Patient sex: M
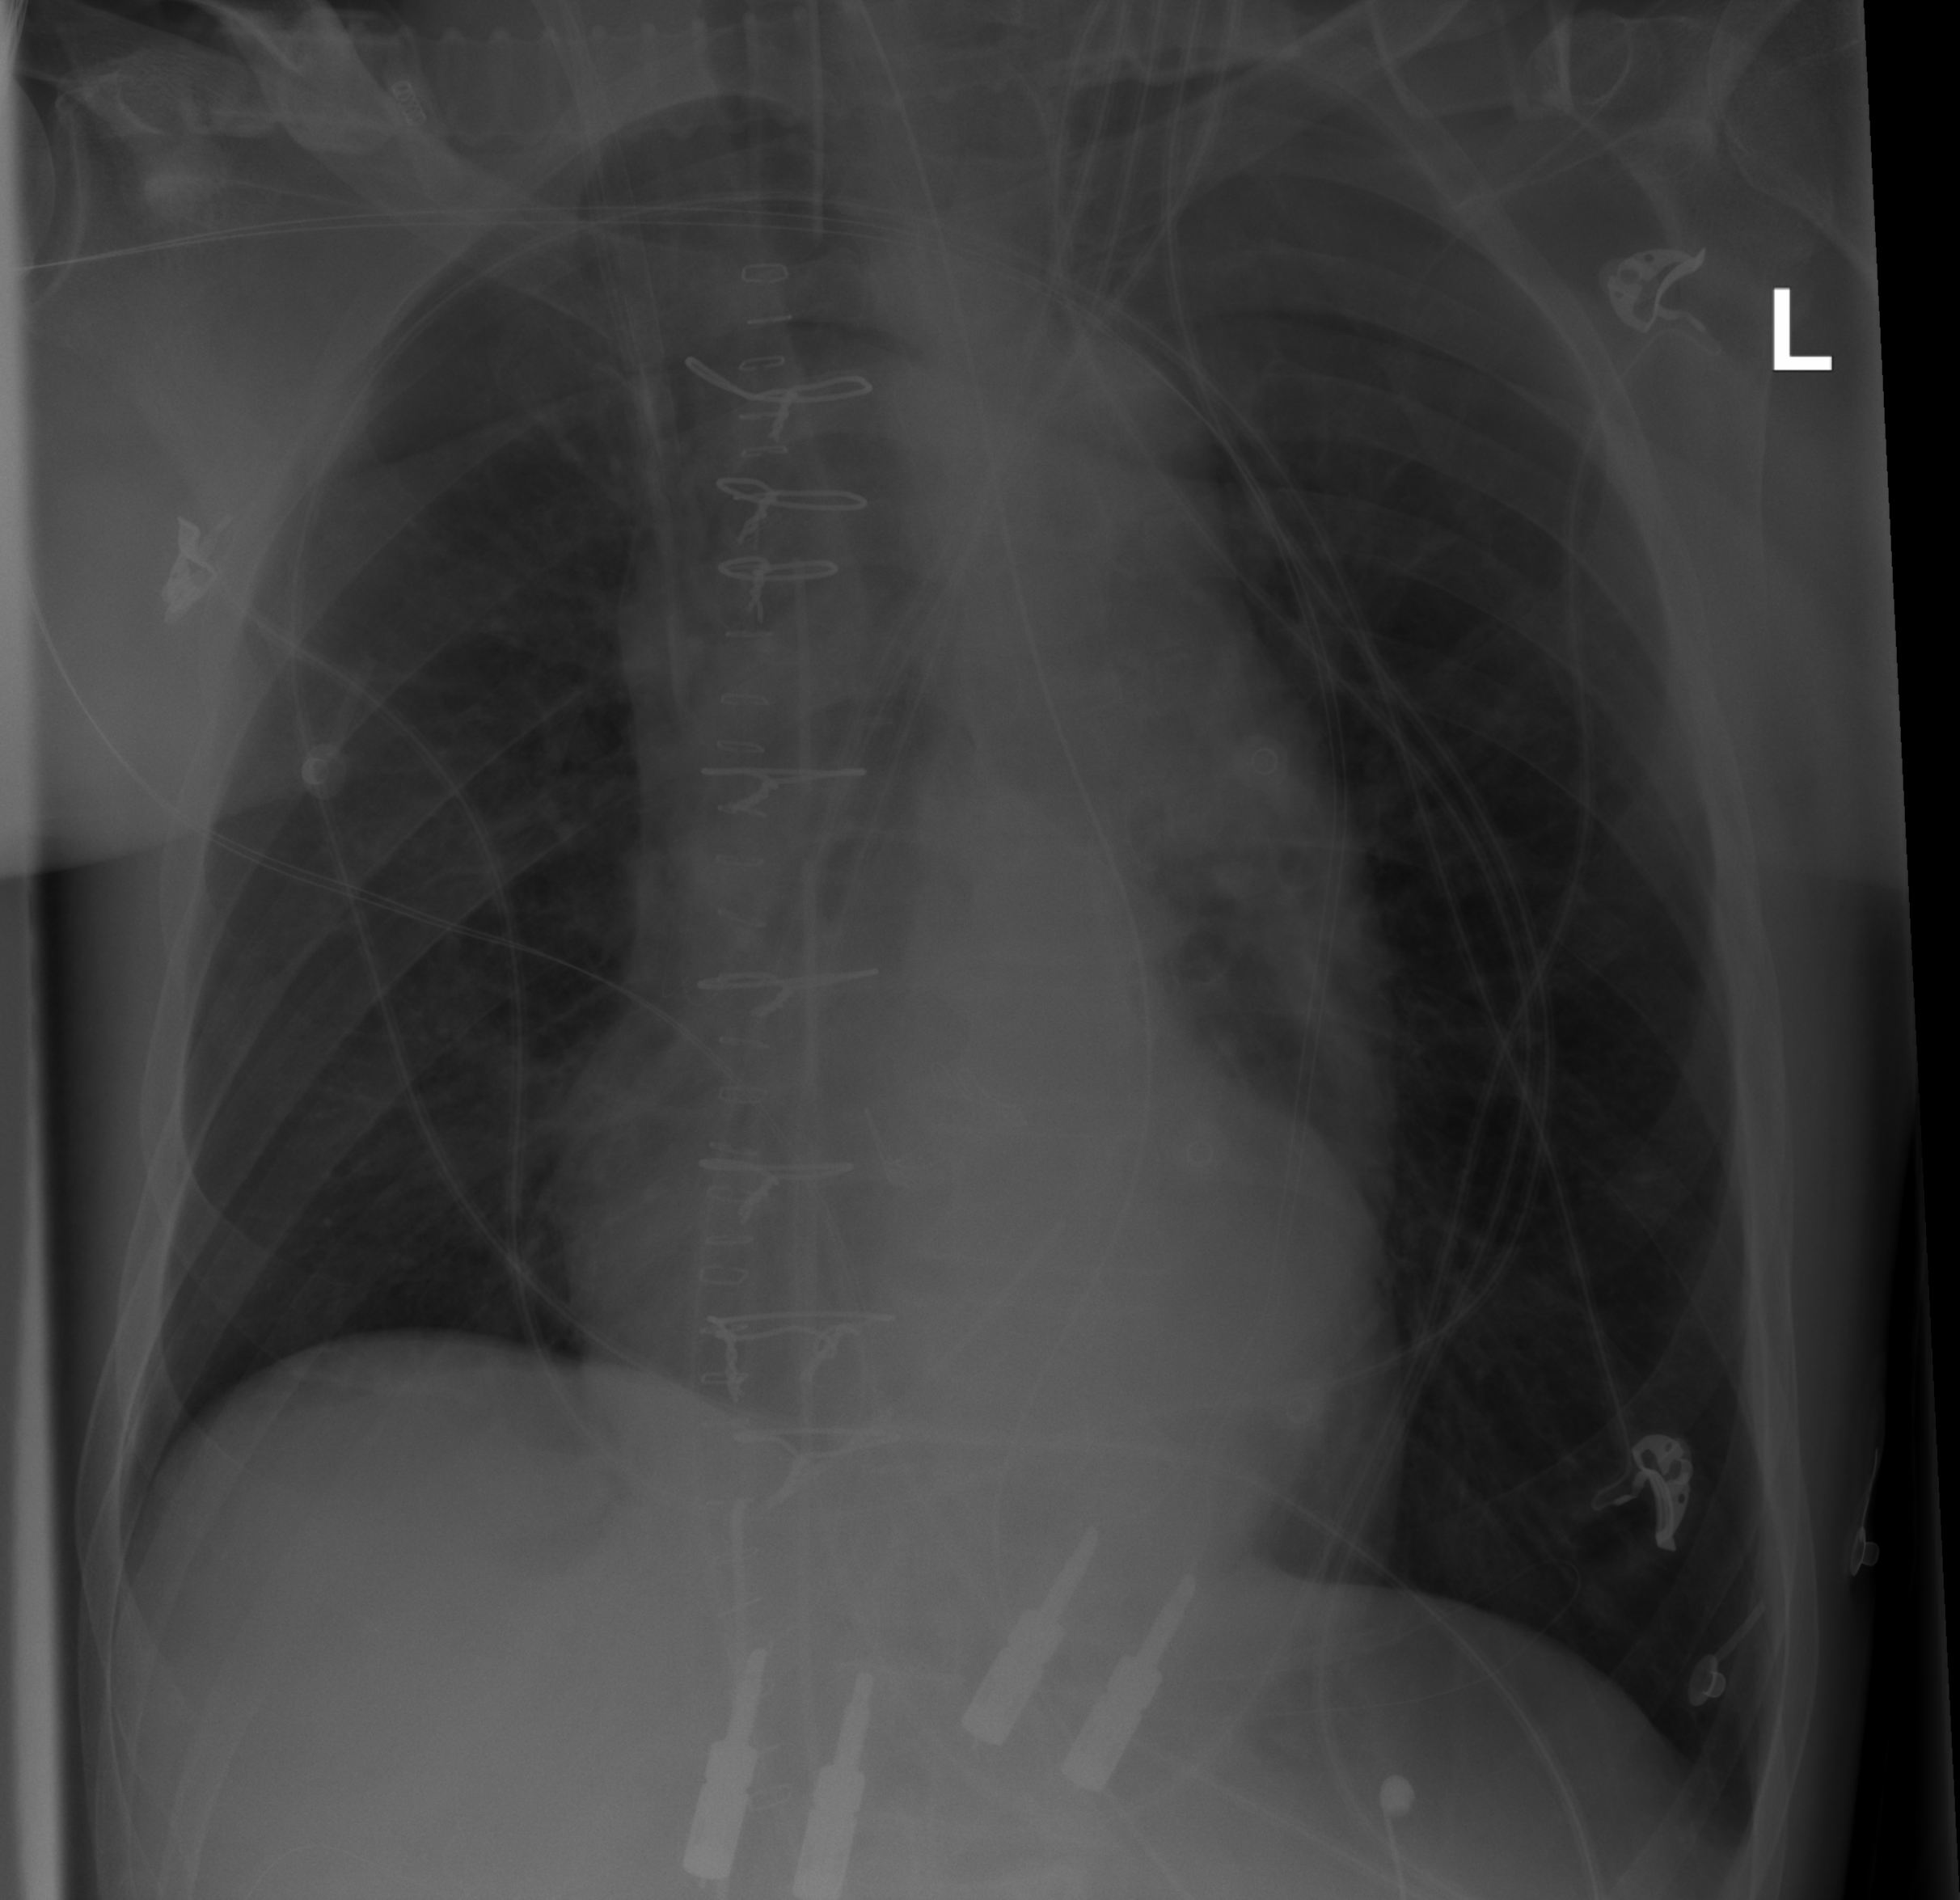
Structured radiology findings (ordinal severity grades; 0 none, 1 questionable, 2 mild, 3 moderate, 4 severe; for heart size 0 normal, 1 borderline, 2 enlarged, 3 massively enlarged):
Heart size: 0
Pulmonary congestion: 0
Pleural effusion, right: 0
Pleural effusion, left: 0
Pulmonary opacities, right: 0
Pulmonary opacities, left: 0
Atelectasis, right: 1
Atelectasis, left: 1